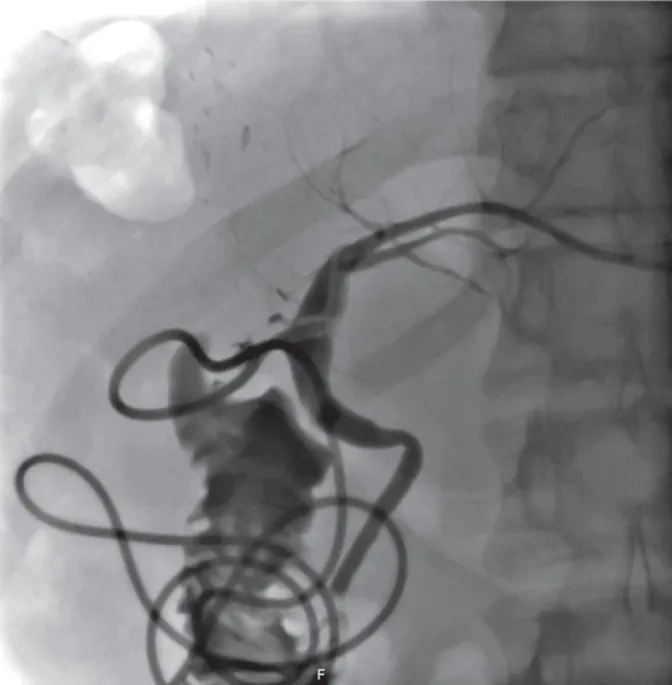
A cholangiogram taken on the 10th post-operative day showing a non-dilated biliary tract and the absence of any biliary leak.
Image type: radiology (x_ray)